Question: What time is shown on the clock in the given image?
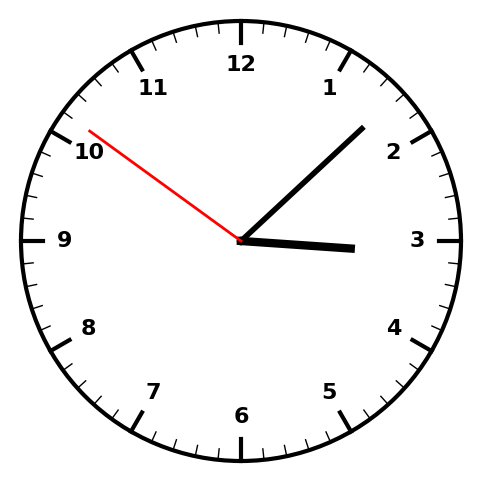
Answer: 03:07:51